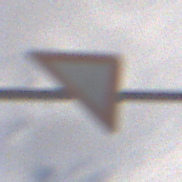
Verkehrszeichen: VorfahrtGewaehren
Umgebung: Outdoor, Nature
Tageszeit: MorningAfternoon
Wetter: PartlyCloudy
Licht: Natural
Jahreszeit: Winter
Kontrast: HighContrast